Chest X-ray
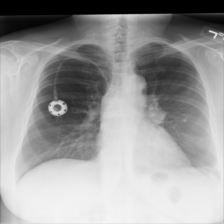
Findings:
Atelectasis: positive
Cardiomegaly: negative
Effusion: positive
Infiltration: negative
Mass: negative
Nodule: negative
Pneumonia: negative
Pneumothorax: negative
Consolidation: negative
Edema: negative
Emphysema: negative
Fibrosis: negative
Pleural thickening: negative
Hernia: negative